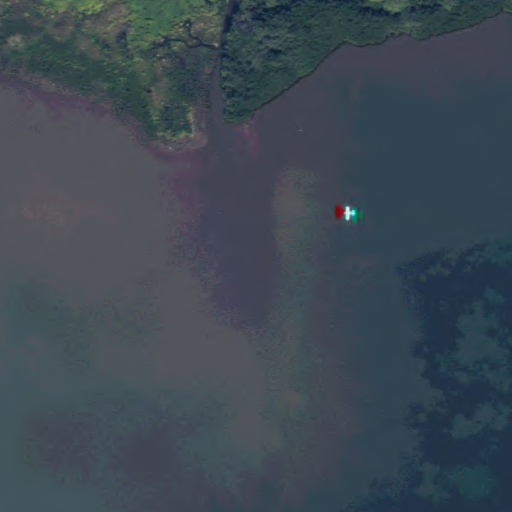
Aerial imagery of bar in Hawaii named Waiau Bank containing only unknown